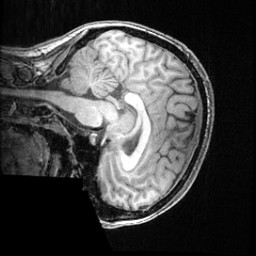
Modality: T1w
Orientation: sagittal
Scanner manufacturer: ge
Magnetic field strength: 3 T
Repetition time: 0.008572 s
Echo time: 0.003384 s